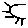
Label: sun